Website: walmart
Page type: payment
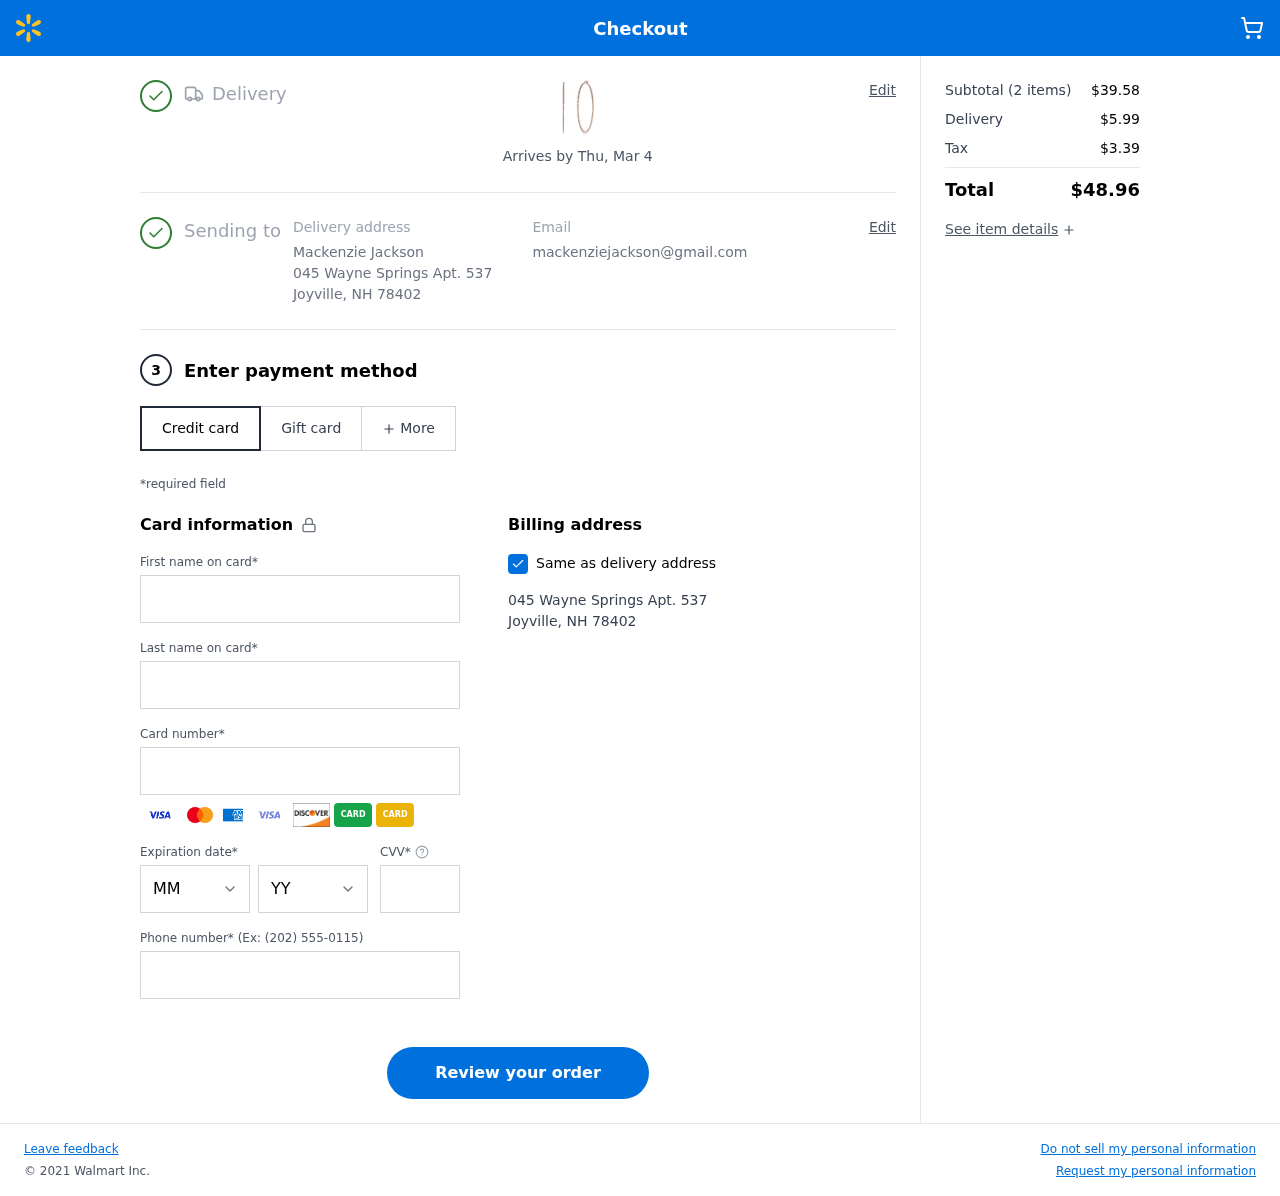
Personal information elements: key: PII_CARD_CVV
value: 8467
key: PII_CARD_EXPIRY_MONTH
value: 08
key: PII_CARD_EXPIRY_YEAR
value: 30
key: PII_CARD_NUMBER
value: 3795 1465 8859 734
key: PII_CITY
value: Joyville
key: PII_EMAIL
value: mackenziejackson@gmail.com
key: PII_FIRSTNAME
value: Mackenzie
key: PII_FULLNAME
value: Mackenzie Jackson
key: PII_LASTNAME
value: Jackson
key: PII_PHONE
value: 3758160213
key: PII_POSTCODE
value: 78402
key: PII_STATE_ABBR
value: NH
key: PII_STREET
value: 045 Wayne Springs Apt. 537
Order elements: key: ORDER_DELIVERY_DATE
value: Arrives by Thu, Mar 4
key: ORDER_NUM_ITEMS
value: (2 items)
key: ORDER_SUBTOTAL
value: $39.58
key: ORDER_SHIPPING_COST
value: $5.99
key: ORDER_TAX
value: $3.39
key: ORDER_TOTAL
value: $48.96